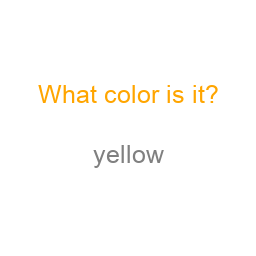
Color: gray
Color name shown: yellow
Background color: white
Question text color: orange